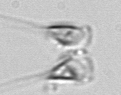
Label: Asterionellopsis_glacialis